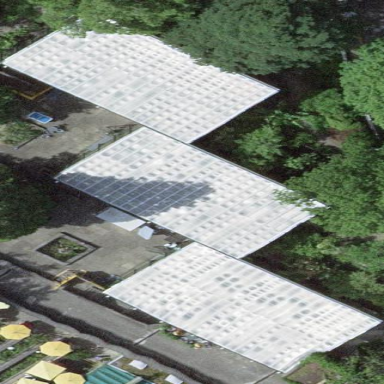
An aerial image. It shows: Greenhouse.